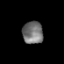
Tissue: prostate
Cell type: T cells
Senescence score: 0.7116
Nuclear area (px): 451
Mean DAPI intensity: 116.896